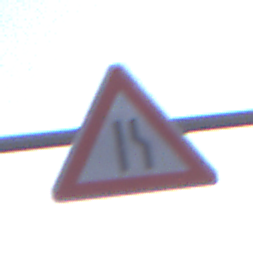
Verkehrszeichen: EinseitigVerengteFahrbahnRechts
Umgebung: Outdoor, Urban
Tageszeit: SunriseSunset
Wetter: Clear
Licht: Natural
Jahreszeit: NotSpecified
Kontrast: MediumContrast